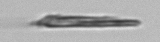
Label: fiber